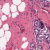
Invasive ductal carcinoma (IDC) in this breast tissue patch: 0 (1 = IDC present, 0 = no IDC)